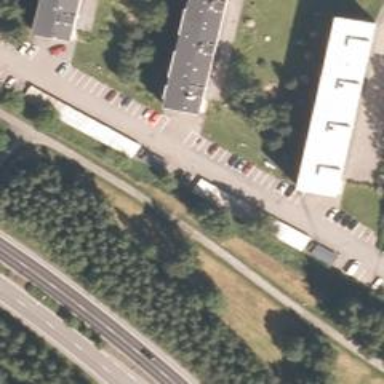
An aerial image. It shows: Footway.